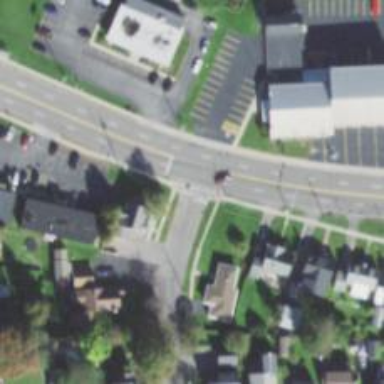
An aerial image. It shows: Road with stop sign.